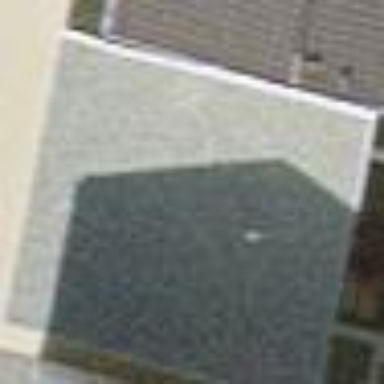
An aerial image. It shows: View of roof of building.